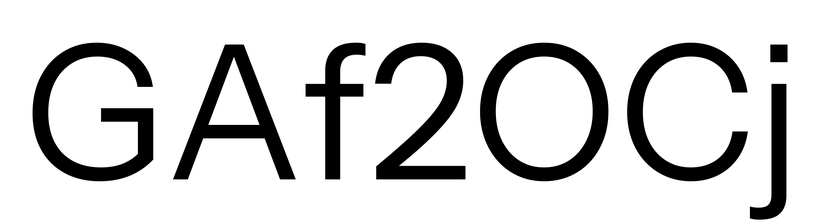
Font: InstrumentSans_Regular